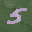
Label: 5